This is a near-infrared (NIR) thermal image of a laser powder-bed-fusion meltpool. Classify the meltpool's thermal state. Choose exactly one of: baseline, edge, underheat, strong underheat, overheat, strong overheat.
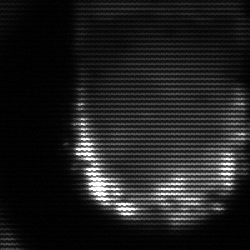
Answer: baseline